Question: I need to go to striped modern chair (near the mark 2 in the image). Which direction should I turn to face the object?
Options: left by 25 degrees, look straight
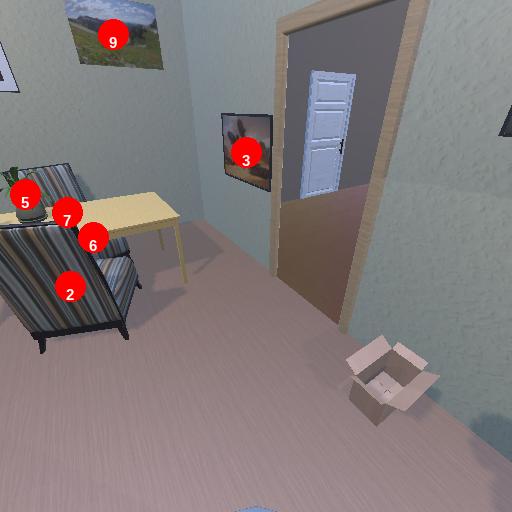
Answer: left by 25 degrees